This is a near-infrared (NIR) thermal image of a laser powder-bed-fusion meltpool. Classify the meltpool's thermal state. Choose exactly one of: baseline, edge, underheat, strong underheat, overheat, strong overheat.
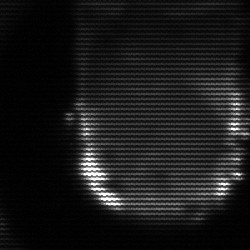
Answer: baseline